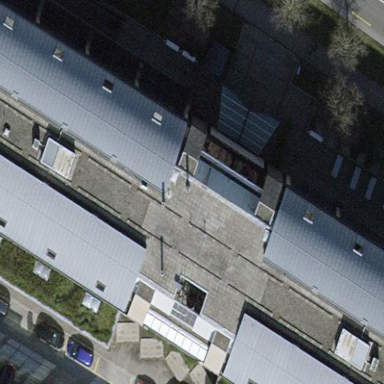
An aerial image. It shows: Office building.